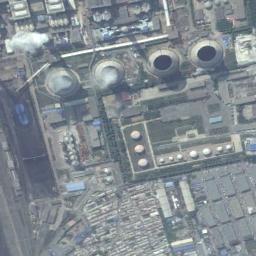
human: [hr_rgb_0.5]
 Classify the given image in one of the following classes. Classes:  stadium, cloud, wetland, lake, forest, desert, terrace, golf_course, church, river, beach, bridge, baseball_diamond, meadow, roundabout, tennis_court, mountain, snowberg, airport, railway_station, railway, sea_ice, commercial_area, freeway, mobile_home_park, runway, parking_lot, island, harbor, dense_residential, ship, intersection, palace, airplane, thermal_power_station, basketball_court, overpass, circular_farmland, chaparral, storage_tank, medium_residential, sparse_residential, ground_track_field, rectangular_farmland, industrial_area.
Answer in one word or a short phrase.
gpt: thermal_power_station